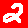
Digit: 2